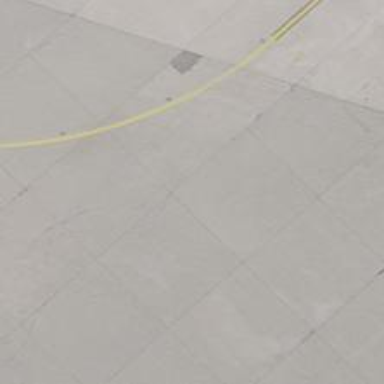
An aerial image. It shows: View of taxiway at the airport.